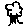
Label: tree